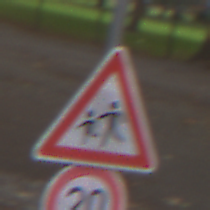
Verkehrszeichen: KinderRechts
Zusatzzeichen unten: Geschwindigkeit20
Umgebung: Outdoor, Urban
Tageszeit: MorningAfternoon
Wetter: Overcast
Licht: Natural
Jahreszeit: NotSpecified
Kontrast: LowContrast